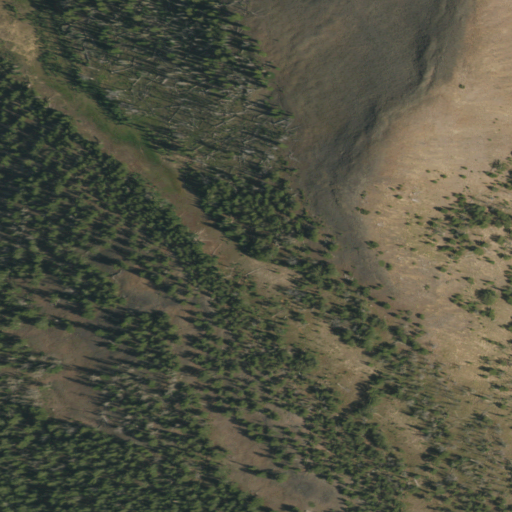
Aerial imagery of mountain in Wyoming named Factory Hill containing shrub, evergreen forest, and grassland